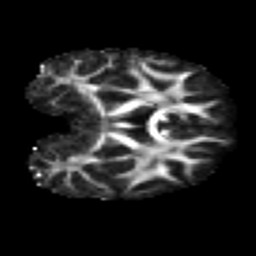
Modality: FA
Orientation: coronal
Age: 21
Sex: female
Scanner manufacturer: siemens
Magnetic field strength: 3 T
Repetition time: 2.3 s
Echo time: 0.085 s